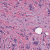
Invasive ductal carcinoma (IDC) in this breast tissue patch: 1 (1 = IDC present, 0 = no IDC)